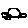
Label: car